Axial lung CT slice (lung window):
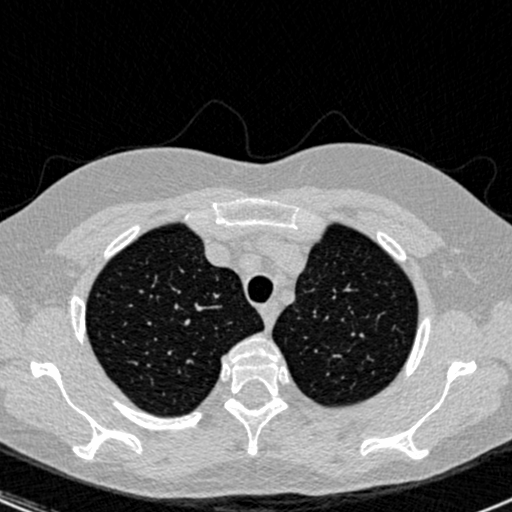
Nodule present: no